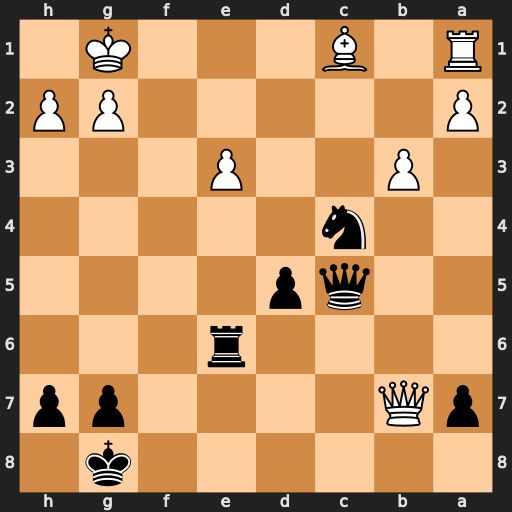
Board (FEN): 6k1/pQ4pp/4r3/2qp4/2n5/1P2P3/P5PP/R1B3K1
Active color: b
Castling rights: -
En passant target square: -
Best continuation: Nxe3 Qb8+ Kf7 Qf4+ Nf5+ Be3 Qxe3+